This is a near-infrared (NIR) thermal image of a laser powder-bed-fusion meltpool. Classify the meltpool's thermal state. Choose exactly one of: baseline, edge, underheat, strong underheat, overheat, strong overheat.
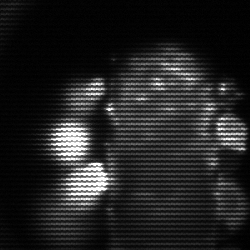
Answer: strong underheat